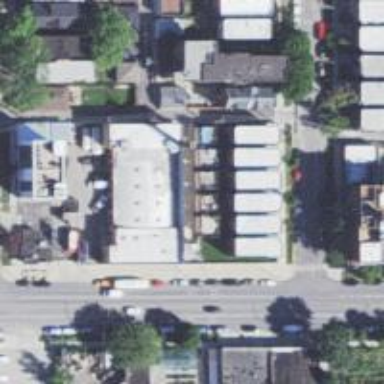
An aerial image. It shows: Alley classified as service road.